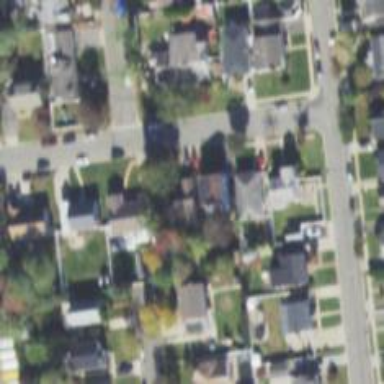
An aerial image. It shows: Residential road.